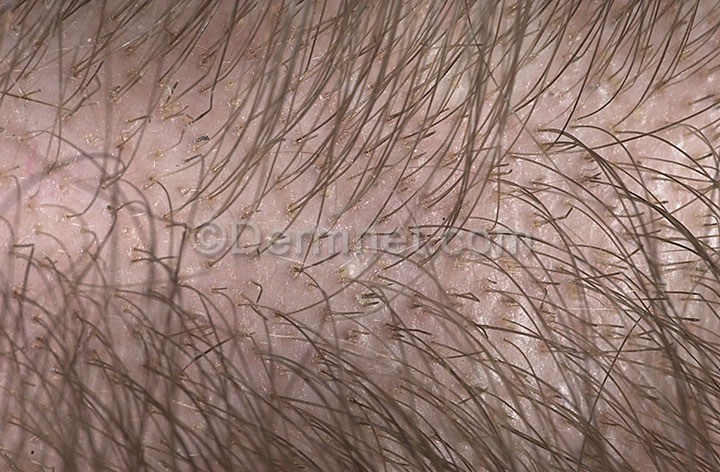
Disease: Hair Loss Photos Alopecia and other Hair Diseases